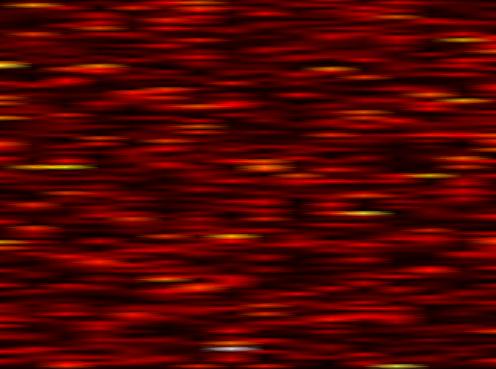
Label: UFMC